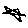
Label: star